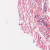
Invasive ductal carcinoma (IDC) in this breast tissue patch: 0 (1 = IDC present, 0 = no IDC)